九年级 · 画法几何学
(本题8分)（2022$cdot$浙江金华$cdot$中考真题）如图1,正五边形$ABCDE$内接于$odotO$,阅读以下作图过程,并回答下列问题,作法：如图2,(1)作直径$AF$;(2)以$F$为圆心，$FO$为半径作圆弧,与$odotO$交于点$M,N;$(3)连接$AM,MN,NA$.图1图2(1)求$angleABC$的度数.(2)$triangleAMN$是正三角形吗？请说明理由.(3)从点$A$开始,以$DN$长为半径,在$odotO$上依次截取点,再依次连接这些分点,得到正$n$边形,求$n$的值.
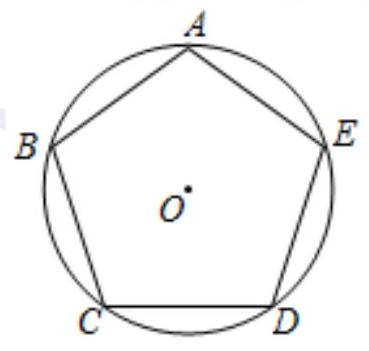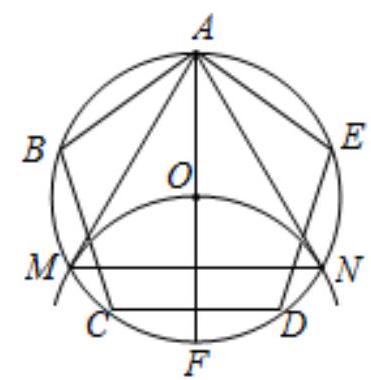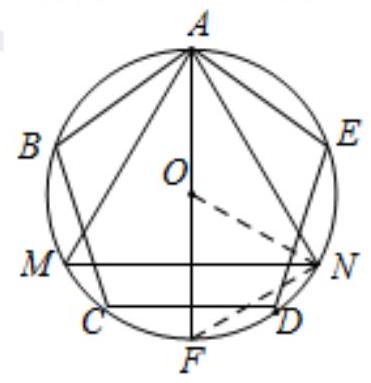
答案: (1)$108^{circ}$(2)是正三角形，理由见解析(3)$n=15$
解析: 【分析】(1)根据正五边形的性质以及圆的性质可得$AB=BC=CD=DE=AE$,则$angleAOC$(优弧所对圆心角)$=3times72^{circ}=216^{circ}$,然后根据圆周角定理即可得出结论;(2)根据所作图形以及圆周角定理即可得出结论;（3）运用圆周角定理并结合(1)(2)中结论得出$angleNOD=144^{circ}-120^{circ}=24^{circ}$,即可得出结论.(1)解:$because$正五边形$ABCDE$$thereforeAB=BC=CD=DE=AE$$thereforeangleAOB=angleBOC=angleCOD=angleDOE=angleEOA=frac{360^{circ}}{5}=72^{circ}$,$becauseAEC=3AE$,$thereforeangleAOCleft(right.$优弧所对圆心角)$=3times72^{circ}=216^{circ}$,$thereforeangleABC=frac{1}{2}angleAOC=frac{1}{2}times216^{circ}=108^{circ}$;(2)解:$triangleAMN$是正三角形,理由如下:连接$ON,FN$,由作图知:$FN=FO$,$becauseON=OF$$thereforeON=OF=FN$,$thereforetriangleOFN$是正三角形,$thereforeangleOFN=60^{circ}$,$thereforeangleAMN=angleOFN=60^{circ}$,同理$angleANM=60^{circ}，$$thereforeangleMAN=60^{circ}$,即$angleAMN=angleANM=angleMAN$,$thereforetriangleAMN$是正三角形;(3)$becausetriangleAMN$是正三角形,$thereforeangleAON=2angleAMN=120^{circ}$.$becauseAD=2AE$$thereforeangleAOD=2times72^{circ}=144^{circ}$,$becauseDN=AD-AN$,$thereforeangleNOD=144^{circ}-120^{circ}=24^{circ}$,$thereforen=frac{360}{24}=15$.【点睛】本题考查了圆周角定理，正多边形的性质，读懂题意，明确题目中的作图方式，熟练运用圆周角定理是解本题的关键.